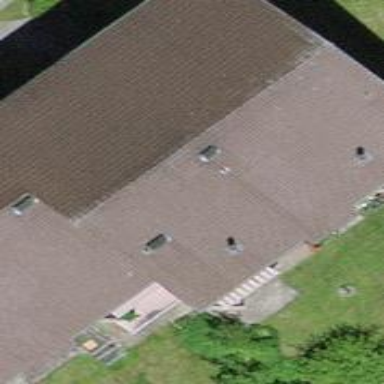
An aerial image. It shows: Residential building.